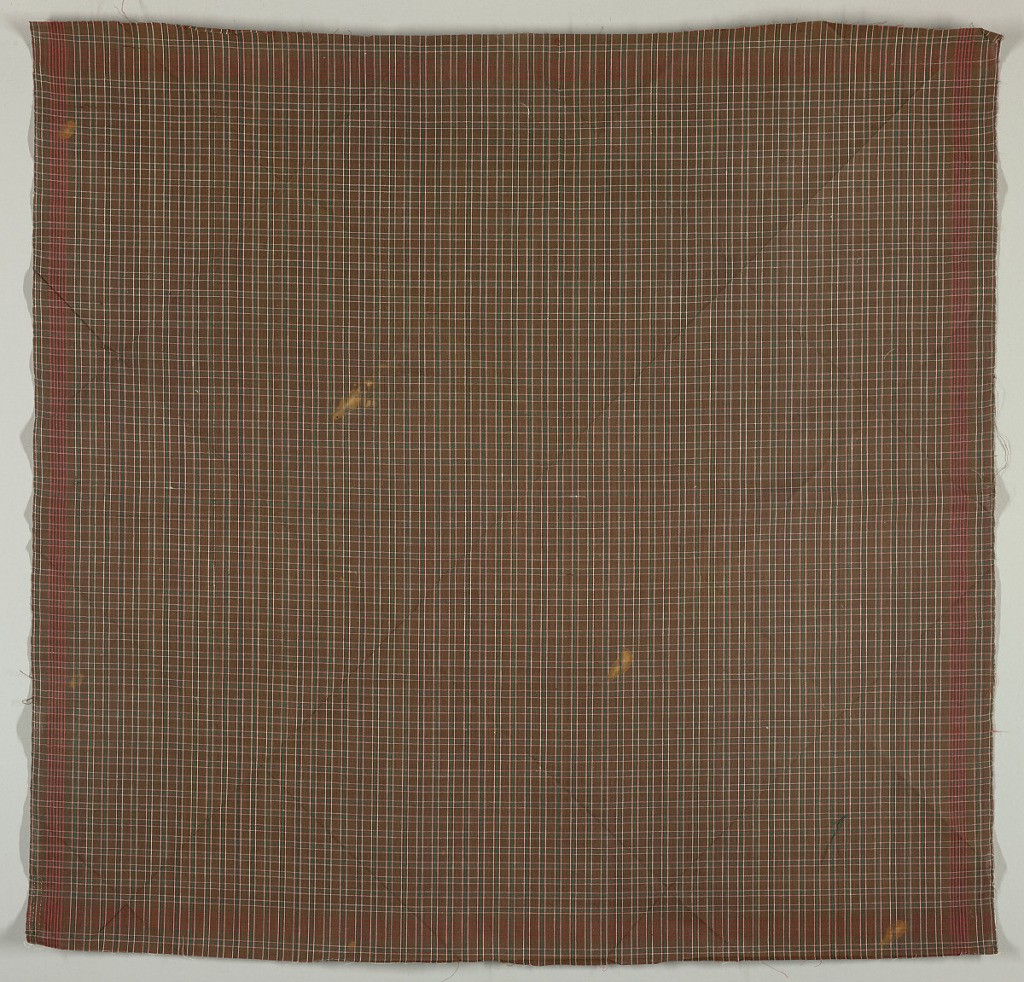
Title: Textile
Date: late 19th century
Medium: cotton Technique: plain weave (more open weave); Z/Z twist
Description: Yarn-dyed woven pattern of small brown, white, red, and green checks.